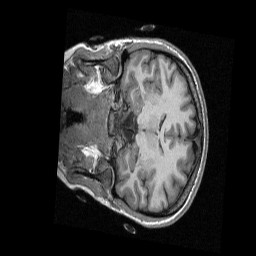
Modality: T1w
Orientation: coronal
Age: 24
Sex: female
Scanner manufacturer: siemens
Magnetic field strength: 3 T
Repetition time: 2.3 s
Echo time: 0.00298 s